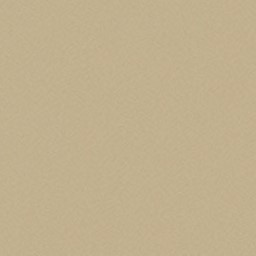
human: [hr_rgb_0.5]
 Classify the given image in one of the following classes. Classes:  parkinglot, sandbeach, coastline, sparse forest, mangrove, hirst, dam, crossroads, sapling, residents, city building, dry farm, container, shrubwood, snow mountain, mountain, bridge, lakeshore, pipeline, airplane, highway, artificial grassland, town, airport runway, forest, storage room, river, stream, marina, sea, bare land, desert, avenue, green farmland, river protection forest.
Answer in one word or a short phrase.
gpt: desert